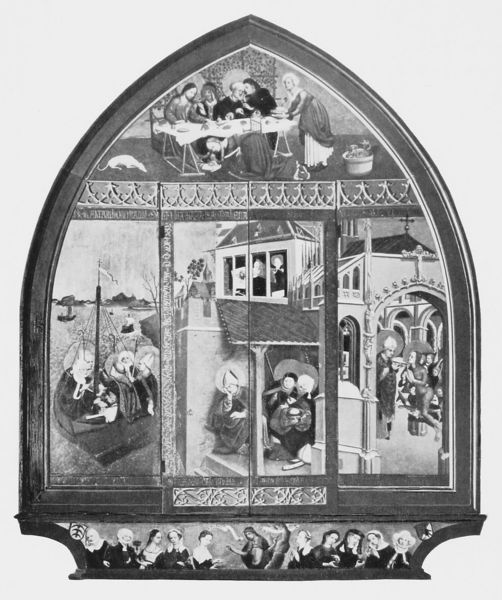
Titel: Magdalenenaltar
Künstler: Lukas Moser
Standort: Tiefenbronn, Pfarrkirche Maria Magdalena (EU - D - BW)
Schlagwörter: dunkel, gott, meer, schlaf, wasser, weiß, frauen, menschen, see, stadt, fenster, frau, männer, schwarz, stuhl, tisch, dach, haus, hund, ornament, architektur, gold, decke, gotik, boot, schiff, schlafen, fahne, hafen, bischof, tafel, geschlossen, tor, kreuz, wei0, mahl, altar, stadttor, heiligenschein, spitzbogen, christus, jesus, christlich, mittelalter, priester, stall, elisabeth, heilige, abendmahl, kirchlich, heilig, mittelalterlich, altarbild, bitten, dreiteilig, legende, tryptichon, ankommen, kriche, köln, predella, retabel, flügelaltar, jungfrauen, klappaltar, ursula, mesnchen, jungfreuen, altartriptychon